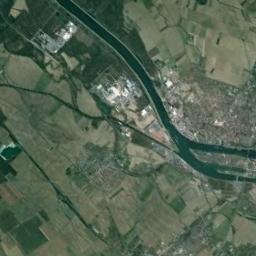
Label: river